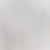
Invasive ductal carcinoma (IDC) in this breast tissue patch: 0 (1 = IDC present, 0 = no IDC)